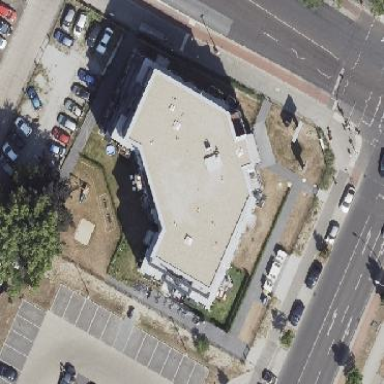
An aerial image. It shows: Apartment building with flat roof.